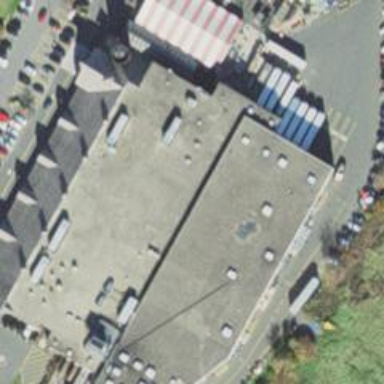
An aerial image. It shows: Supermarket.